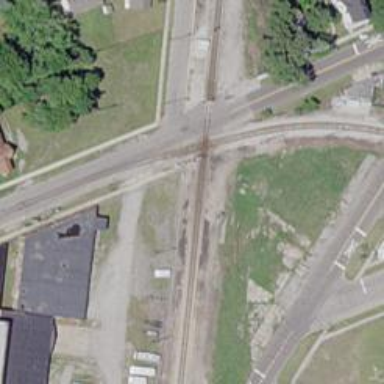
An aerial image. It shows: Railway crossing.